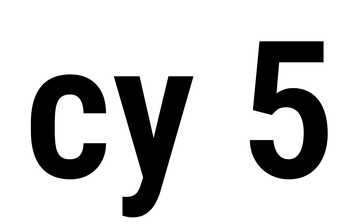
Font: Roboto_Condensed_SemiBold